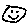
Label: smiley face